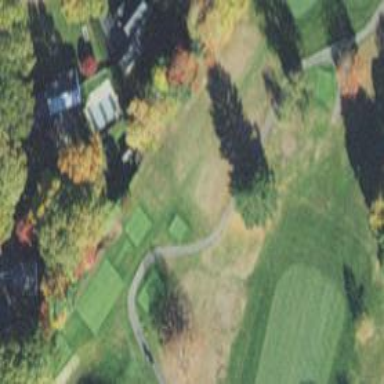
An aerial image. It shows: Path for both road and golf.